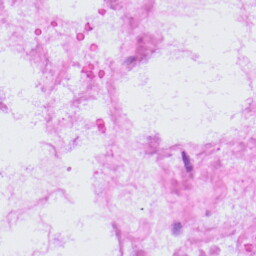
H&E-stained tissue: LymphNode